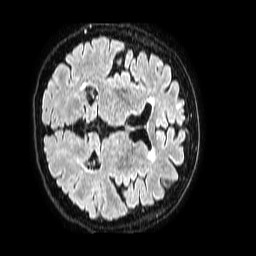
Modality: FLAIR
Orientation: axial
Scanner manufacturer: philips
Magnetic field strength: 1.5 T
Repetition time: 4.8 s
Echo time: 0.3 s